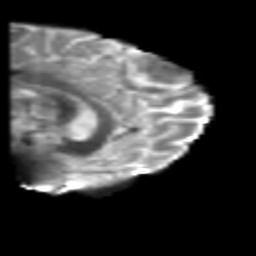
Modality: T2w
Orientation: sagittal
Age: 18
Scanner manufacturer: philips
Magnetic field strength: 3 T
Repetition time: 8.6 s
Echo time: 0.127 s